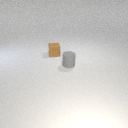
small gray rubber cylinder in front of small brown rubber cube